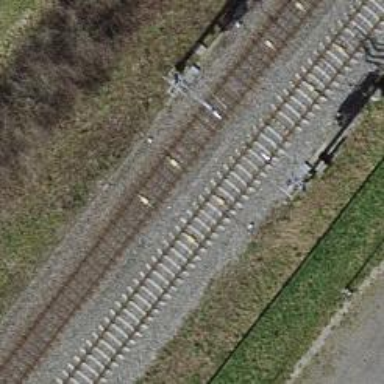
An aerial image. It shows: Railway signal.